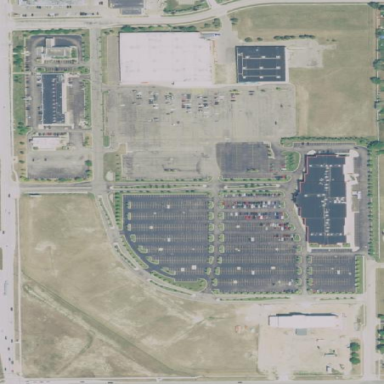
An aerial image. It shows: Retail area.